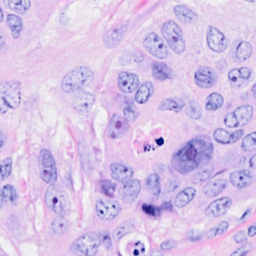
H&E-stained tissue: Breast